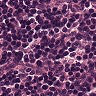
Metastatic tissue present: no